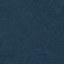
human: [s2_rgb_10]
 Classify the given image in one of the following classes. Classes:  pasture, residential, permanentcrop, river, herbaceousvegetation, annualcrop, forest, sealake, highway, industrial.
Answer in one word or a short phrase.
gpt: Forest